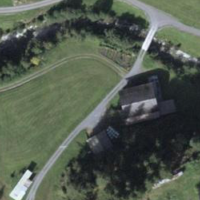
EUNIS habitat code: 24
Species observed at this site:
Vaccinium myrtillus